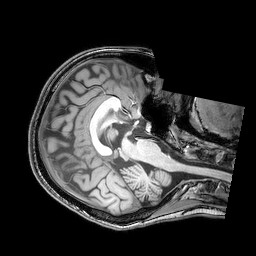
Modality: T1w
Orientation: axial